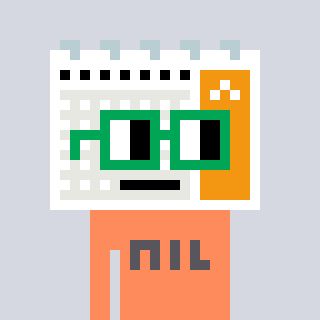
a pixel art character with square green glasses, a calendar-shaped head and a peachy-colored body on a cool background